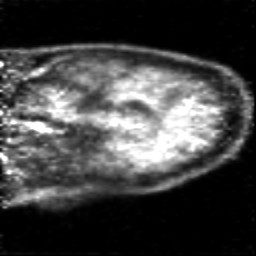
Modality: PET
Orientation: sagittal
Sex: male
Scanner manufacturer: siemens